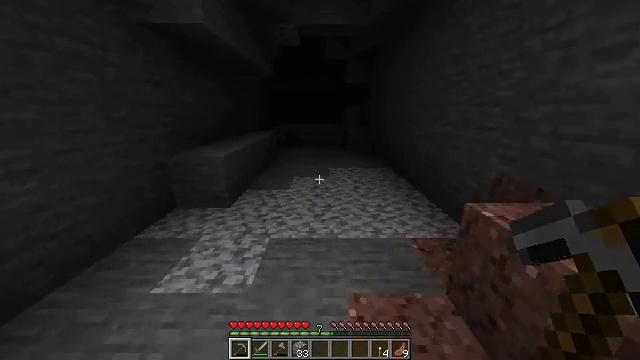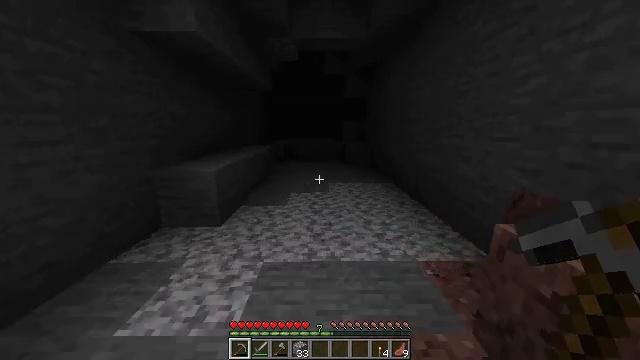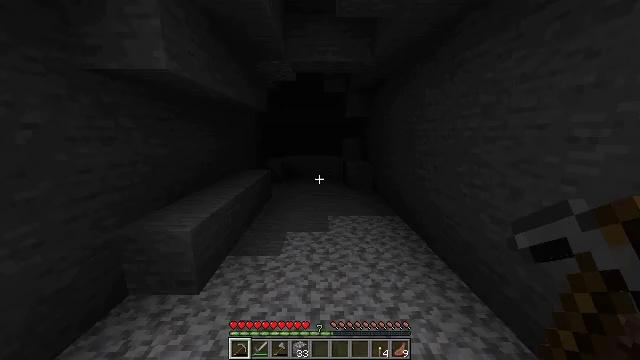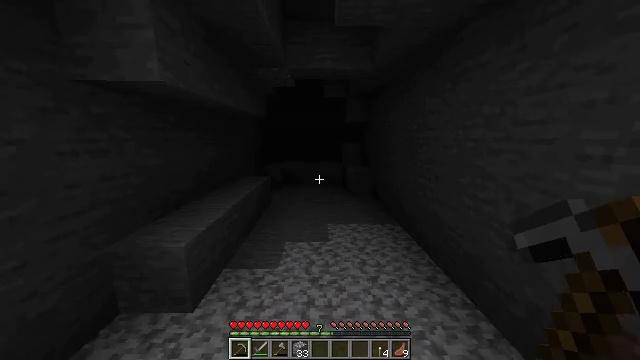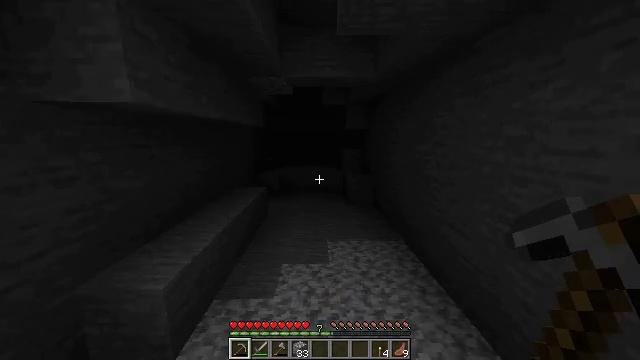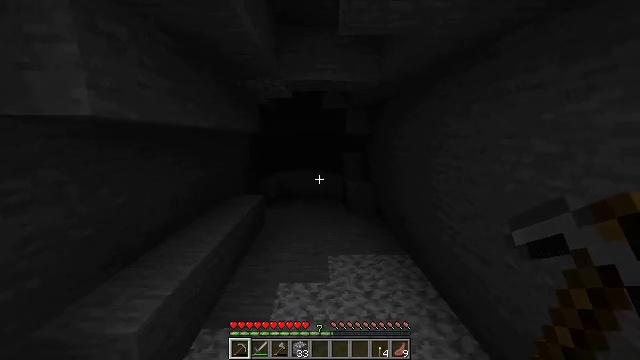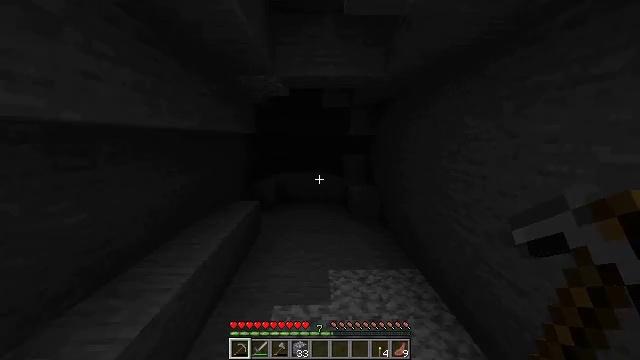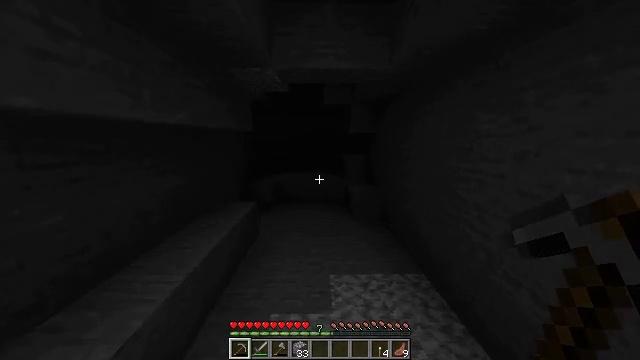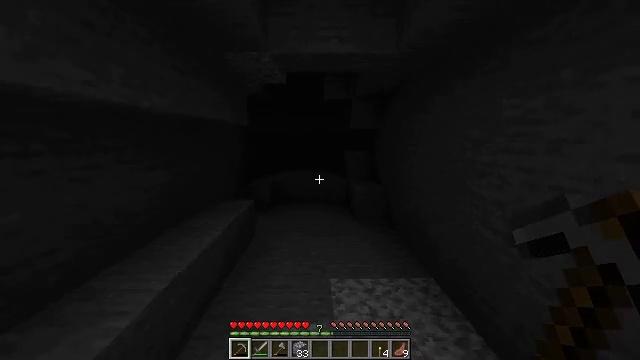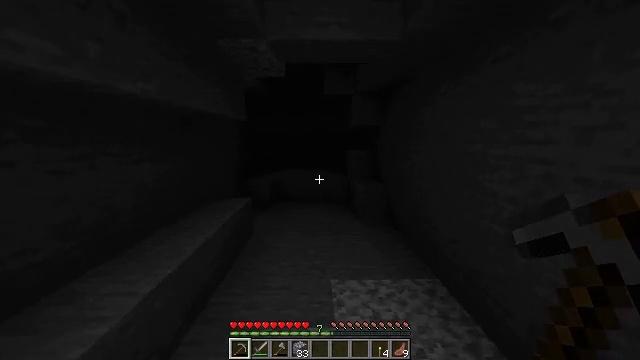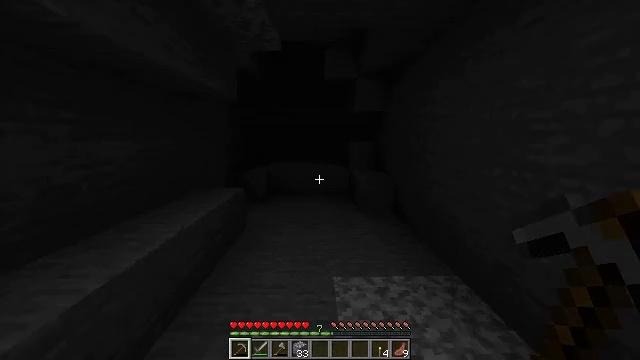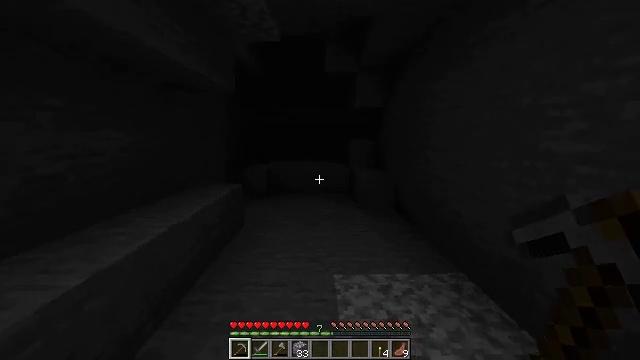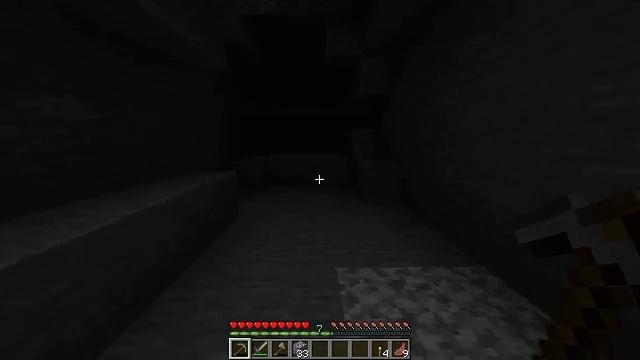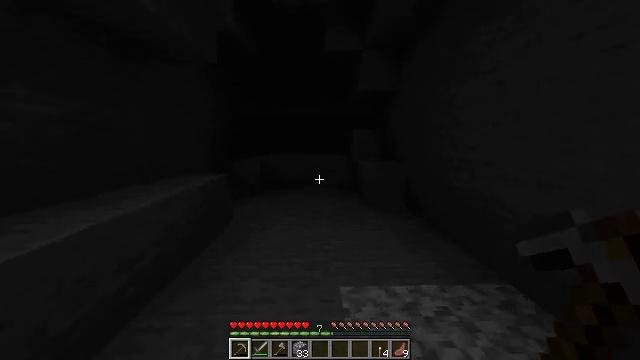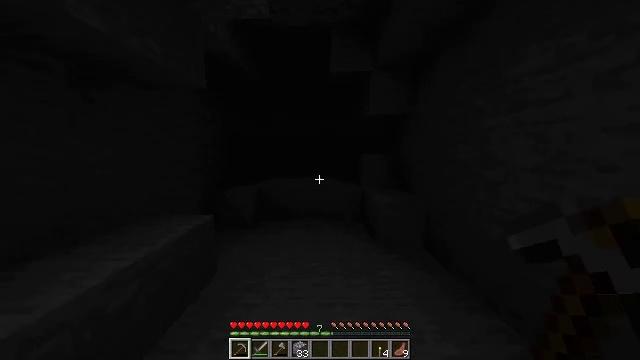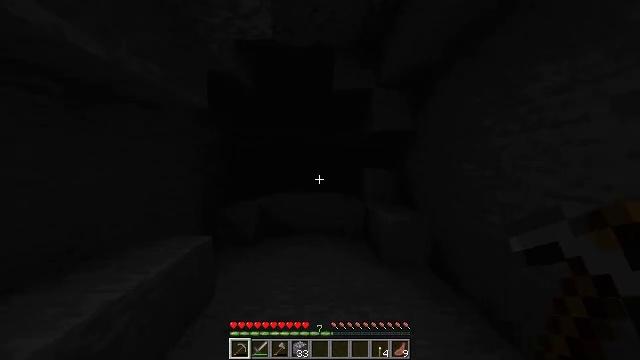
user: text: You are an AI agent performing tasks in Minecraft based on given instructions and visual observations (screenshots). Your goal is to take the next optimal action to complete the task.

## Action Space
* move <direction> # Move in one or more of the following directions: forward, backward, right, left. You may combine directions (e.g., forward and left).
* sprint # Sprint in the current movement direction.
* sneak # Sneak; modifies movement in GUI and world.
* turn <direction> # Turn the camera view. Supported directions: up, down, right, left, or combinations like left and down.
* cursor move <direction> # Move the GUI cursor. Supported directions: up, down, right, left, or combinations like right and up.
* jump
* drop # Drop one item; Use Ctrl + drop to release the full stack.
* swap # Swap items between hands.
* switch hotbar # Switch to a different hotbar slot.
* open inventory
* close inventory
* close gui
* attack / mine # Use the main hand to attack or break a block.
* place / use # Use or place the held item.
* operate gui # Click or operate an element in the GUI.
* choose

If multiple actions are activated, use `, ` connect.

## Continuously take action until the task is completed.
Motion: motion action
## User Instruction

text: Harvest seagrass from the waterbed.
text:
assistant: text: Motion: move forward, sprint, turn up, jump
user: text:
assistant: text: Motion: move forward, sprint, turn up, jump
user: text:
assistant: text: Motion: move forward, sprint, jump
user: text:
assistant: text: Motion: move forward, sprint, jump
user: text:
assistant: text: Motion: move forward, sprint, jump
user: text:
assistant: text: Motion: move forward, sprint, jump
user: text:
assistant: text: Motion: move forward, sprint, jump
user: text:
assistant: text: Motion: move forward, sprint, jump
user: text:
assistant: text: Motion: move forward, sprint, jump
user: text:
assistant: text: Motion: move forward, sprint
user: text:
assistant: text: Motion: move forward, sprint
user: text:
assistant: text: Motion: move forward, sprint
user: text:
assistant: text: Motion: move forward, sprint
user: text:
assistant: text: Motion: move forward, sprint, turn left and up, jump
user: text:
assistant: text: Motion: move forward, sprint, turn up, jump
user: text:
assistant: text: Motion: move forward, sprint, jump
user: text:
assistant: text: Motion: move forward, sprint, jump
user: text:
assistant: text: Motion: move forward, sprint, jump
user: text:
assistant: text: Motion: move forward, sprint
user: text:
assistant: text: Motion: move forward, sprint
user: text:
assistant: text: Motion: move forward, sprint
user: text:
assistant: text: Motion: move forward, sprint
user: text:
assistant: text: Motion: move forward, sprint
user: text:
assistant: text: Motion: move forward, sprint
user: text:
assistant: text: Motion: move forward, sprint
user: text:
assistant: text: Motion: move forward, sprint, jump
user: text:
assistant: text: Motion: move forward, sprint, jump
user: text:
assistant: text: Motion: move forward and move left, sprint, jump
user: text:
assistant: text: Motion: move forward and move left, sprint, jump
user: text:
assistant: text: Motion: move forward and move left, sprint